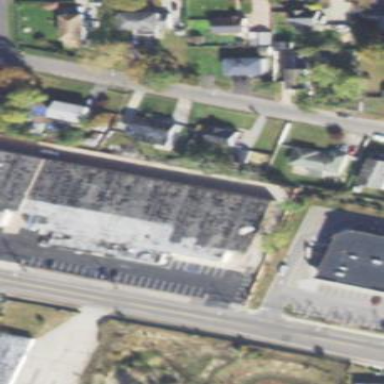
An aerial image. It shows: Commercial building.